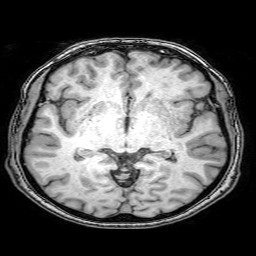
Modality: T1w
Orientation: coronal
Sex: female
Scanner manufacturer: philips
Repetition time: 0.008207 s
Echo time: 0.00376 s